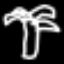
Label: palm tree